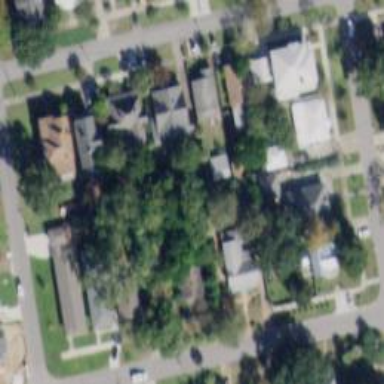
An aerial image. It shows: This residential area consists of single-family homes.